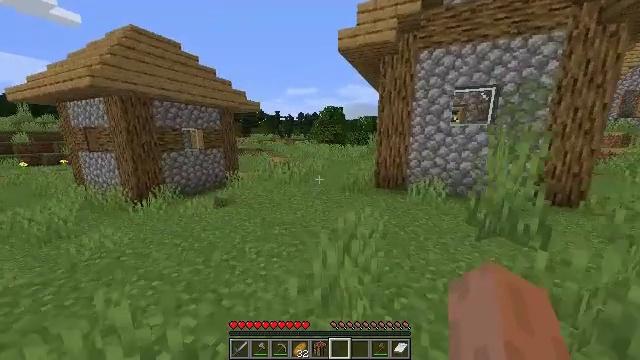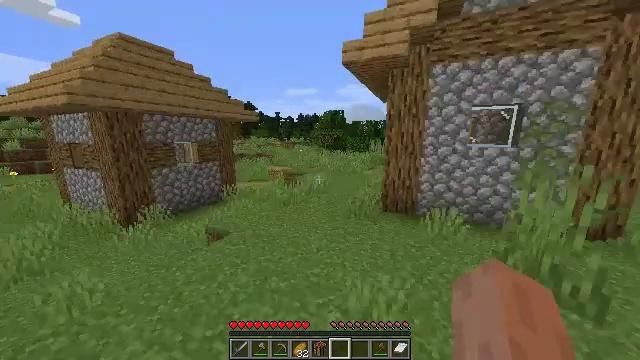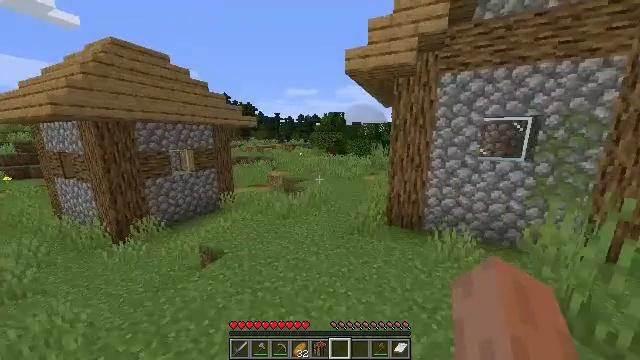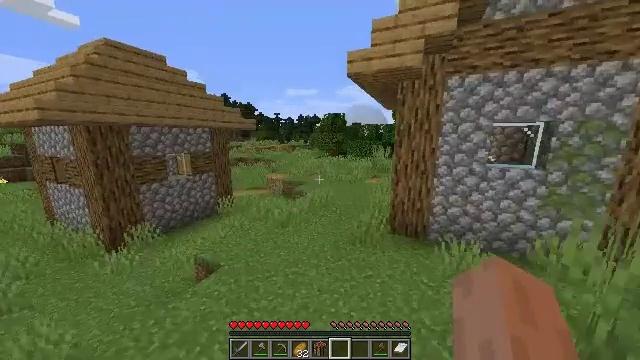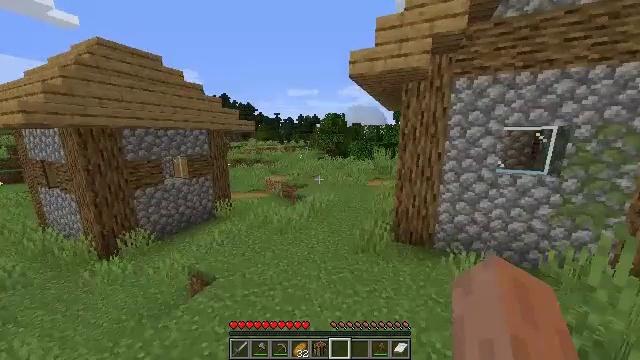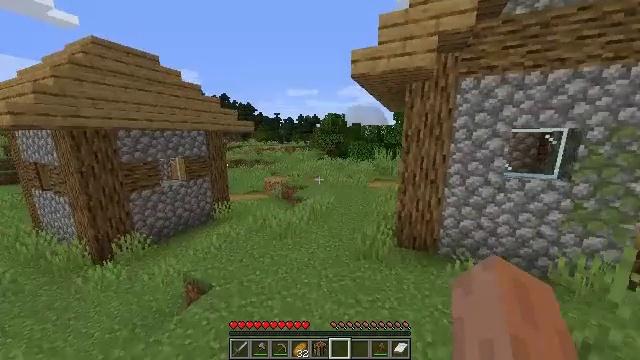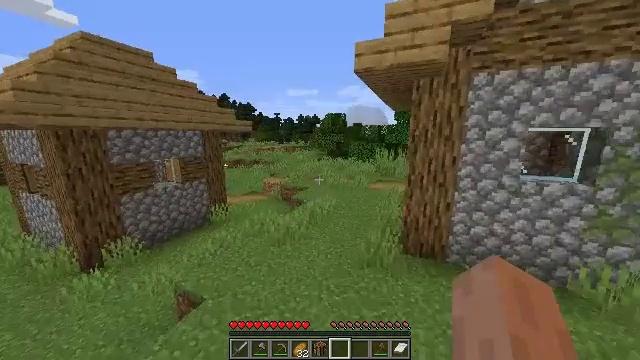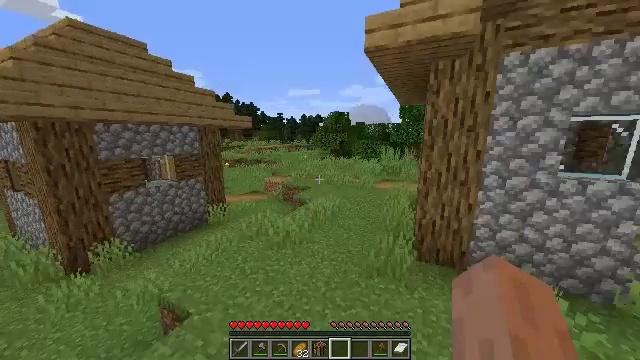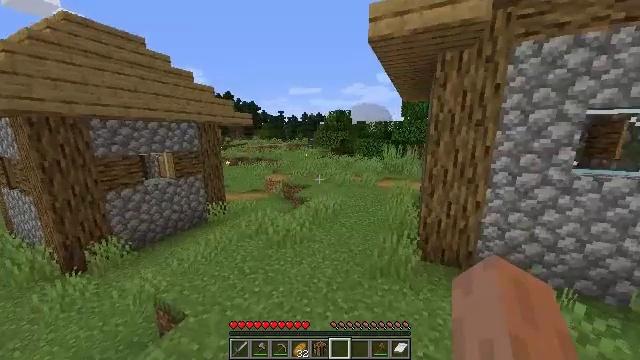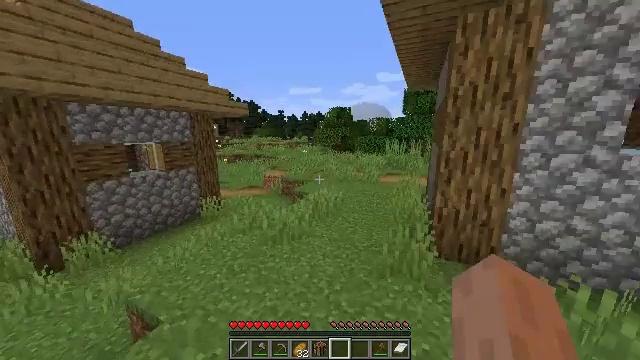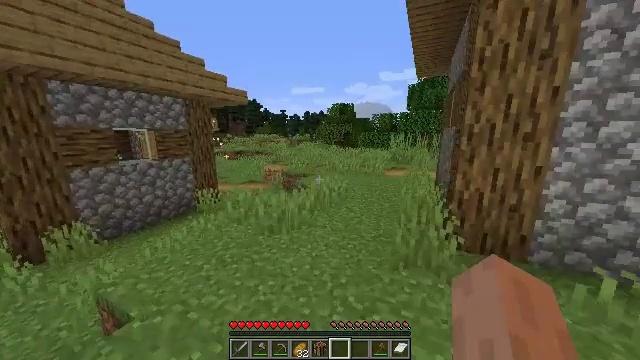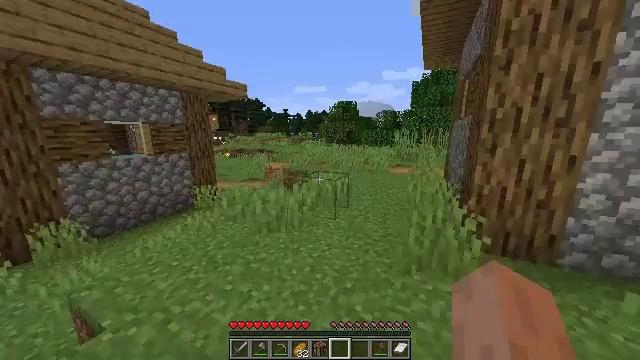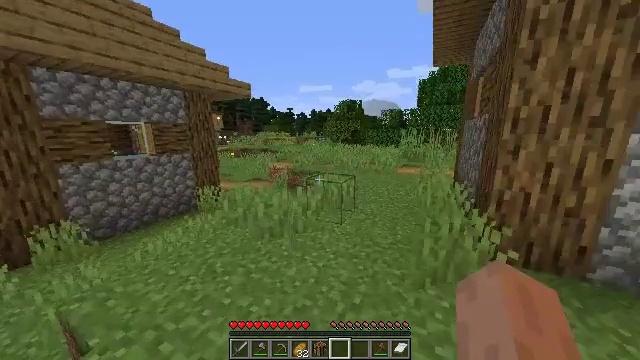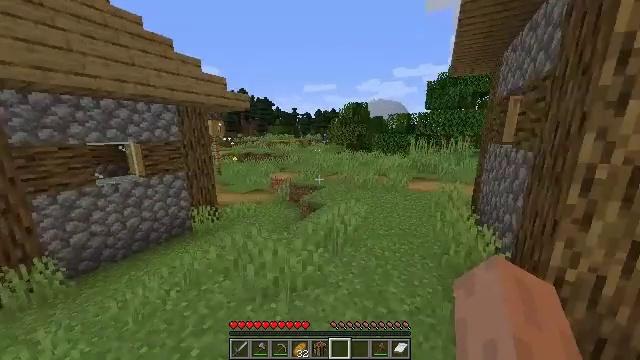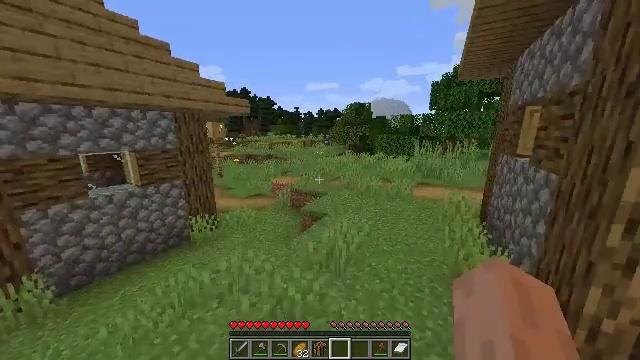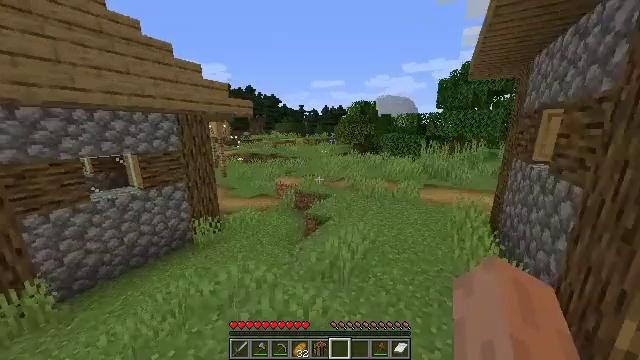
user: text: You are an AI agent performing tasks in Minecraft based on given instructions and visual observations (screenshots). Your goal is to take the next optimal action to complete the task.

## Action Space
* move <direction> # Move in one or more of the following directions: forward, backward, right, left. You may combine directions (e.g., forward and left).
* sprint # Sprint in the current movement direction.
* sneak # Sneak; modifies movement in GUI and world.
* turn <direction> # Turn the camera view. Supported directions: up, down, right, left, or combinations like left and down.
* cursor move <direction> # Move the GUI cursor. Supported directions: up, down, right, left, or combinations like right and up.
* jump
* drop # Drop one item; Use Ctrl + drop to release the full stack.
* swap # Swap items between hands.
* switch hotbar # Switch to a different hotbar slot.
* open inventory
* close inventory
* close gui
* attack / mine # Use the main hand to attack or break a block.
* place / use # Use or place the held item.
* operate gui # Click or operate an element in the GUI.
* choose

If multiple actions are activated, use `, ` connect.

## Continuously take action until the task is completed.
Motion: motion action
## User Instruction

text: Attack the grass path to restore it to dirt.
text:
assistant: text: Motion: move forward, jump
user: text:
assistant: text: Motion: move forward, jump
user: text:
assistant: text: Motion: move forward, jump
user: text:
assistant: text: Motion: move forward, jump
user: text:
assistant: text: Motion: move forward, jump
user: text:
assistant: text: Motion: move forward, jump
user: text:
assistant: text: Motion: move forward, jump
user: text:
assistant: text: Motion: move forward, jump
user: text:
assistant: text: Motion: move forward, jump
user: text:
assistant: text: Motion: move forward, jump
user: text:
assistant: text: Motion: move forward, jump
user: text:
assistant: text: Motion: move forward, turn left, jump
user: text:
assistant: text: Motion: move forward, turn left, jump
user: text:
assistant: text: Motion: move forward, jump
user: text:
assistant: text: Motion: move forward, turn left, jump
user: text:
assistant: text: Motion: move forward, turn left, jump
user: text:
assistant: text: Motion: move forward, turn left and down, jump
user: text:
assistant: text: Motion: move forward, turn left and down, jump
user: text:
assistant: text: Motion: move forward, turn left and down
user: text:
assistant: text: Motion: move forward, turn left
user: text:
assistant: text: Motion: move forward, turn left
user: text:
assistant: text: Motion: move forward
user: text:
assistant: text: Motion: move forward
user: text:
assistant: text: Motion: move forward, jump
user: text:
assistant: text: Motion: move forward, jump
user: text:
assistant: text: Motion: move forward, jump
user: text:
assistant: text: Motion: move forward, jump
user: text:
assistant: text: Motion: move forward and move right, jump
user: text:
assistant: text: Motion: move forward and move right, turn left, jump
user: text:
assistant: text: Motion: move forward and move right, turn left